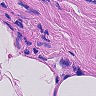
Metastatic tissue present: no